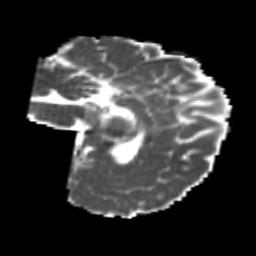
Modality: MD
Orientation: sagittal
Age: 22
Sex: female
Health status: healthy
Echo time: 0.074 s